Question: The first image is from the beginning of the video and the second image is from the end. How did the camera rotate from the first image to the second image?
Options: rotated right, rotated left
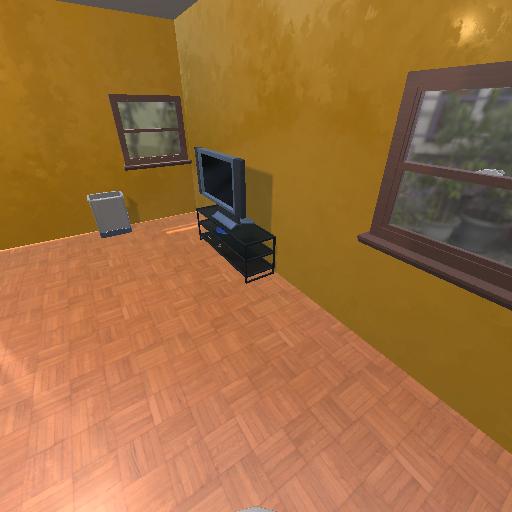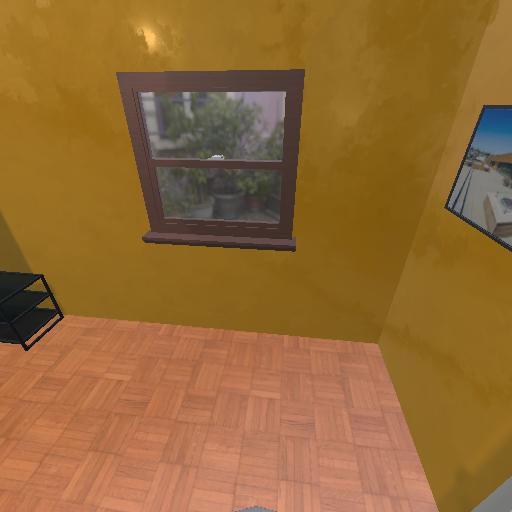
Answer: rotated right